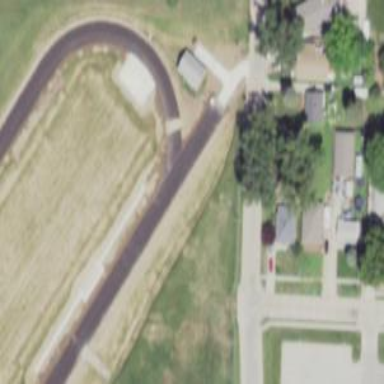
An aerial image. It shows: Asphalt track within leisure land area.